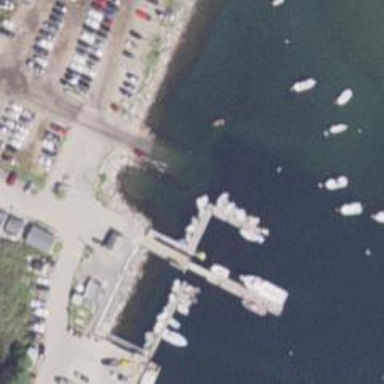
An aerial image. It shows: Slipway on leisure land.